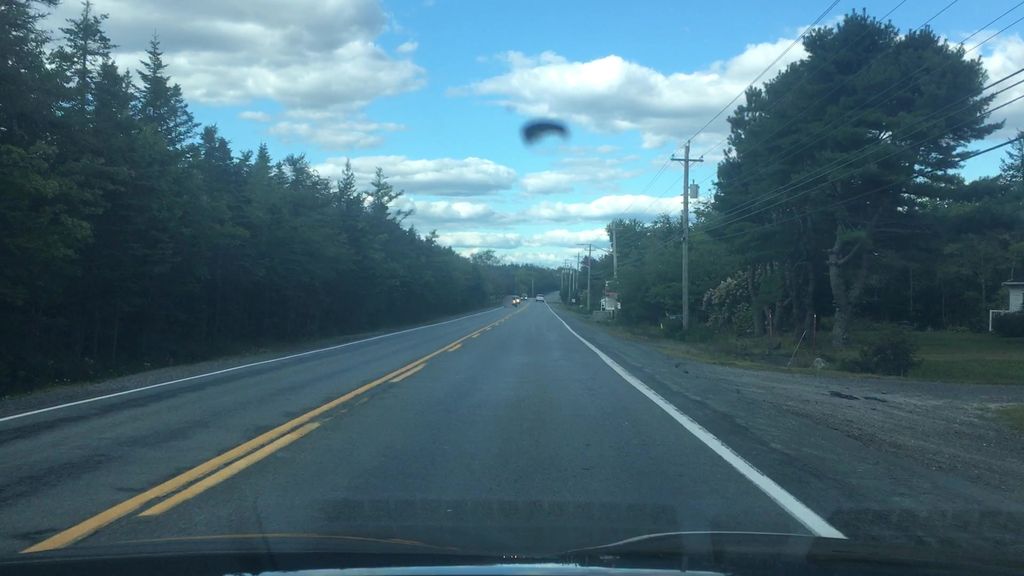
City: halifax